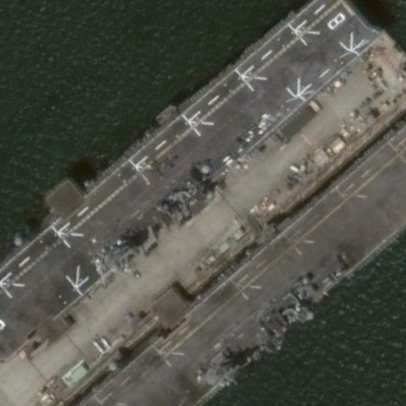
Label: assault